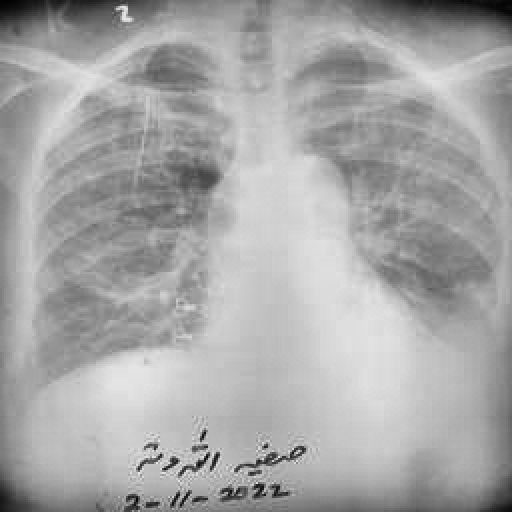
Finding: TUBERCULOSIS